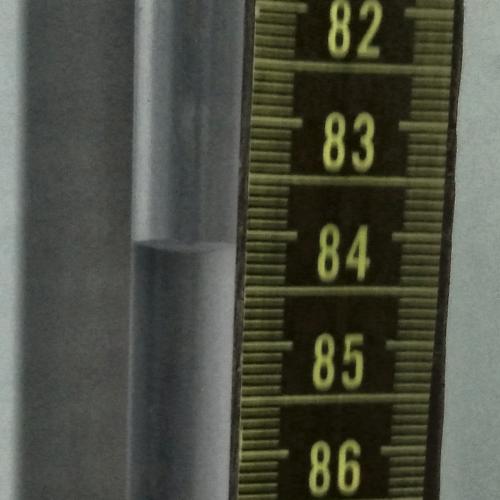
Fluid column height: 84.1 cm